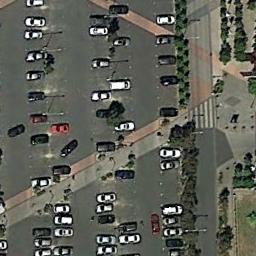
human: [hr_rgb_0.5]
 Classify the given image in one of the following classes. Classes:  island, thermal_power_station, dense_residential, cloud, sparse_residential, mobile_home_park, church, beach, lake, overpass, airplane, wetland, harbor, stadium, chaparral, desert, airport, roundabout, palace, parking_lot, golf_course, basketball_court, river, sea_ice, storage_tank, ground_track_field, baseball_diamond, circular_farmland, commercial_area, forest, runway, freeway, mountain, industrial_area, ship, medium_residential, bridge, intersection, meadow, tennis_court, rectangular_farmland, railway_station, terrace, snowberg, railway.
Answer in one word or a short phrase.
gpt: parking_lot